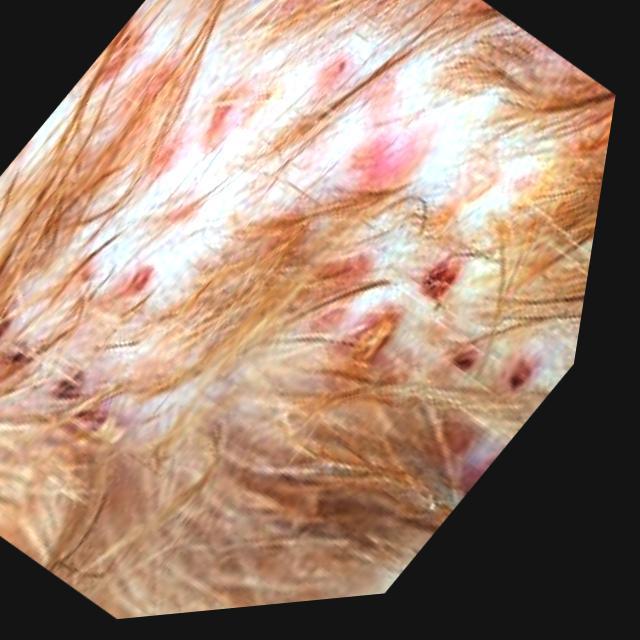
Canine fungal skin infection — characterized by alopecia, scaling, crusting, and circular lesions. Common agents include Malassezia and Candida species.